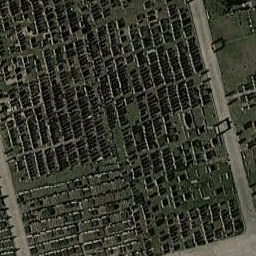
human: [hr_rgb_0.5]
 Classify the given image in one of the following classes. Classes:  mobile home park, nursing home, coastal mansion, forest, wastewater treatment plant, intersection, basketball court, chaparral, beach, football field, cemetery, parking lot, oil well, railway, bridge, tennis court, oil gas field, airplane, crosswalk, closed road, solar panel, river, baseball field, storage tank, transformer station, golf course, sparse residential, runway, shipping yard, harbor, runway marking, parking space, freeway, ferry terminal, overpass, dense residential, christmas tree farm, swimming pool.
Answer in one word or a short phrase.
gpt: cemetery